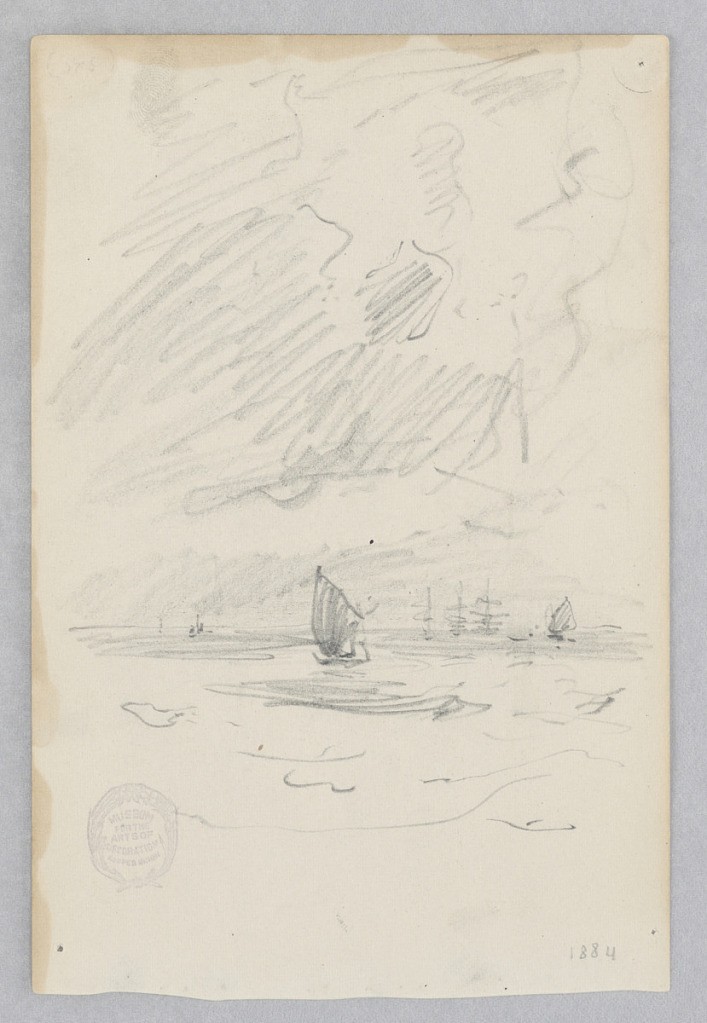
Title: Ships at sea
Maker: Robert Frederick Blum, American, 1857–1903
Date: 1884
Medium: Graphite on wove paper
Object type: Drawing
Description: Sketch of ships under sail with clouds in the sky.